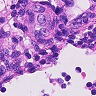
Metastatic tissue present: no